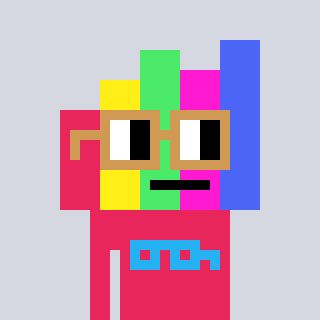
a pixel art character with square brown glasses, a bar chart-shaped head and a redpinkish-colored body on a cool background